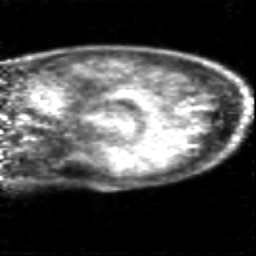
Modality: PET
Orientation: sagittal
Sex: female
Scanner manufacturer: siemens